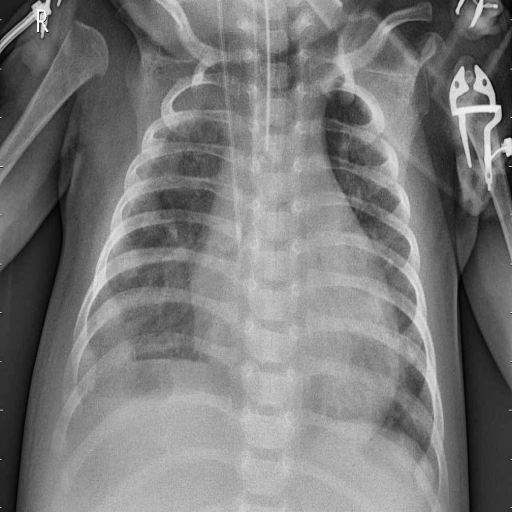
Finding: PNEUMONIA